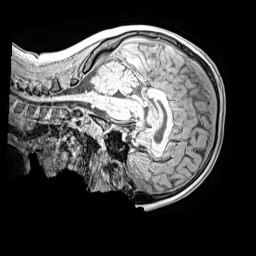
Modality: MP2RAGE
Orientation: sagittal
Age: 9
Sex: male
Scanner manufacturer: siemens
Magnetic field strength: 3 T
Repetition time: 4 s
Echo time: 0.00299 s